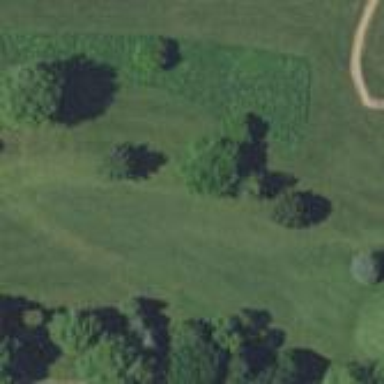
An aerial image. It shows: Golf fairway surrounded by grass.